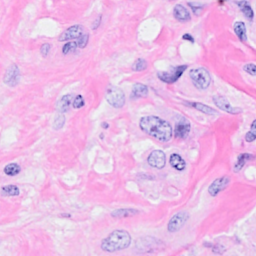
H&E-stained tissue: Breast